Field crop: maize
Growth stage: 2
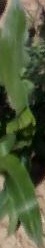
Species: maize